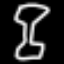
Label: hourglass